Interaction volume radius: 10 \u00c5
Interaction volume height: 45 \u00c5
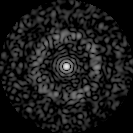
Disorder parameter: 0.8427